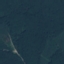
Land use / land cover class: Forest